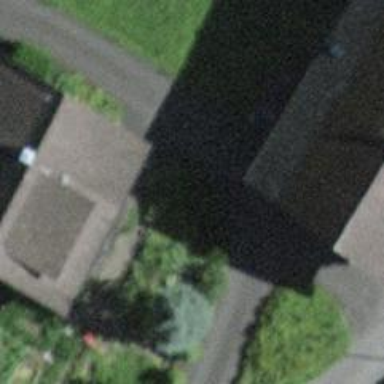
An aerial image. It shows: Driveway.